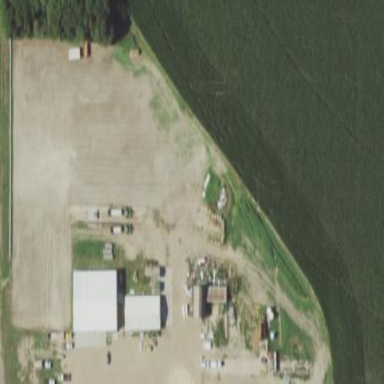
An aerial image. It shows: Farmyard area.